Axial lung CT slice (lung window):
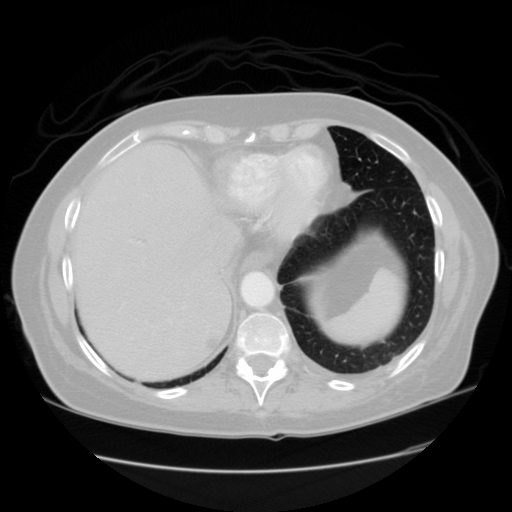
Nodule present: no